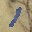
Label: 1